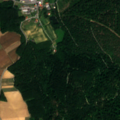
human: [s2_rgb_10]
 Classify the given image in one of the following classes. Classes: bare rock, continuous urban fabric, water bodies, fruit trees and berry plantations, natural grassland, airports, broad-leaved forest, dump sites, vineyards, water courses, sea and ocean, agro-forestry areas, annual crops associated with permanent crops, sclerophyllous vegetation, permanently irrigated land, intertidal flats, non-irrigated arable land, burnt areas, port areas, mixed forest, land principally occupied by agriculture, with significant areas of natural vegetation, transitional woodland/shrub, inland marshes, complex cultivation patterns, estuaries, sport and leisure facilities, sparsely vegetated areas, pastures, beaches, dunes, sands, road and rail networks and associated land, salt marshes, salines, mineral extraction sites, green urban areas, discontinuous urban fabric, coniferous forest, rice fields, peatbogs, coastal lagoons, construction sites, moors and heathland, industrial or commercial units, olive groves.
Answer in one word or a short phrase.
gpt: non-irrigated arable land, broad-leaved forest, coniferous forest, mixed forest